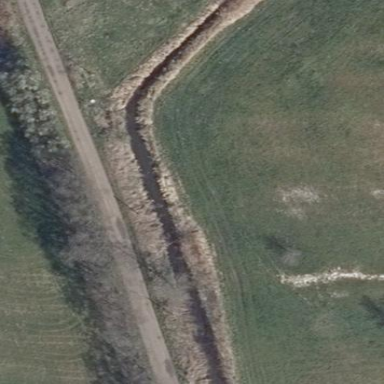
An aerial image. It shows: Natural water ditch.